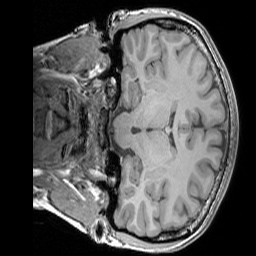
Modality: T1w
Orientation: coronal
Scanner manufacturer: siemens
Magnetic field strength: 3 T
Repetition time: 1.83 s
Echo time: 0.00303 s